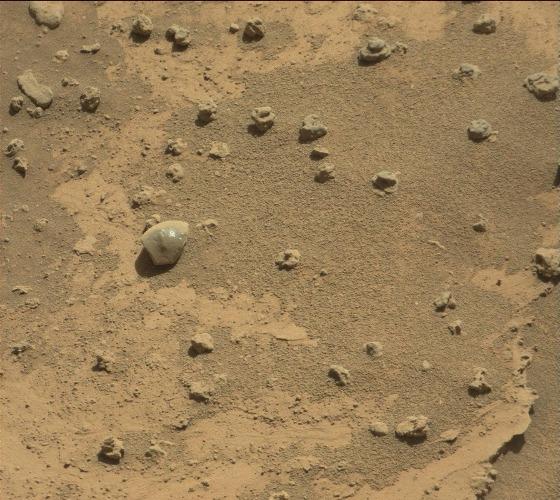
Terrain classes present: Bedrock, Gravel / Sand / Soil, Rock, Shadow